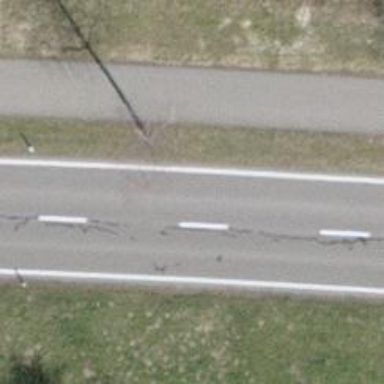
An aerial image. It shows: Secondary road with asphalt surface.